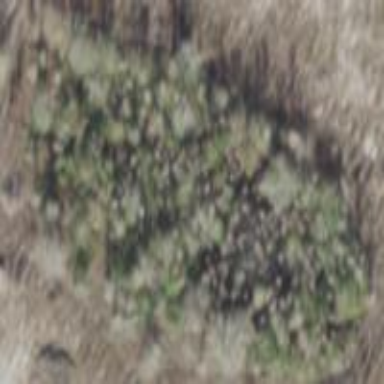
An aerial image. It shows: Swamp in wetland area.